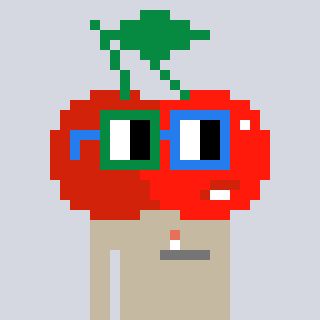
a pixel art character with square green and blue glasses, a cherry-shaped head and a bege-colored body on a cool background